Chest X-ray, AP view. Patient: 22 years old, sex F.
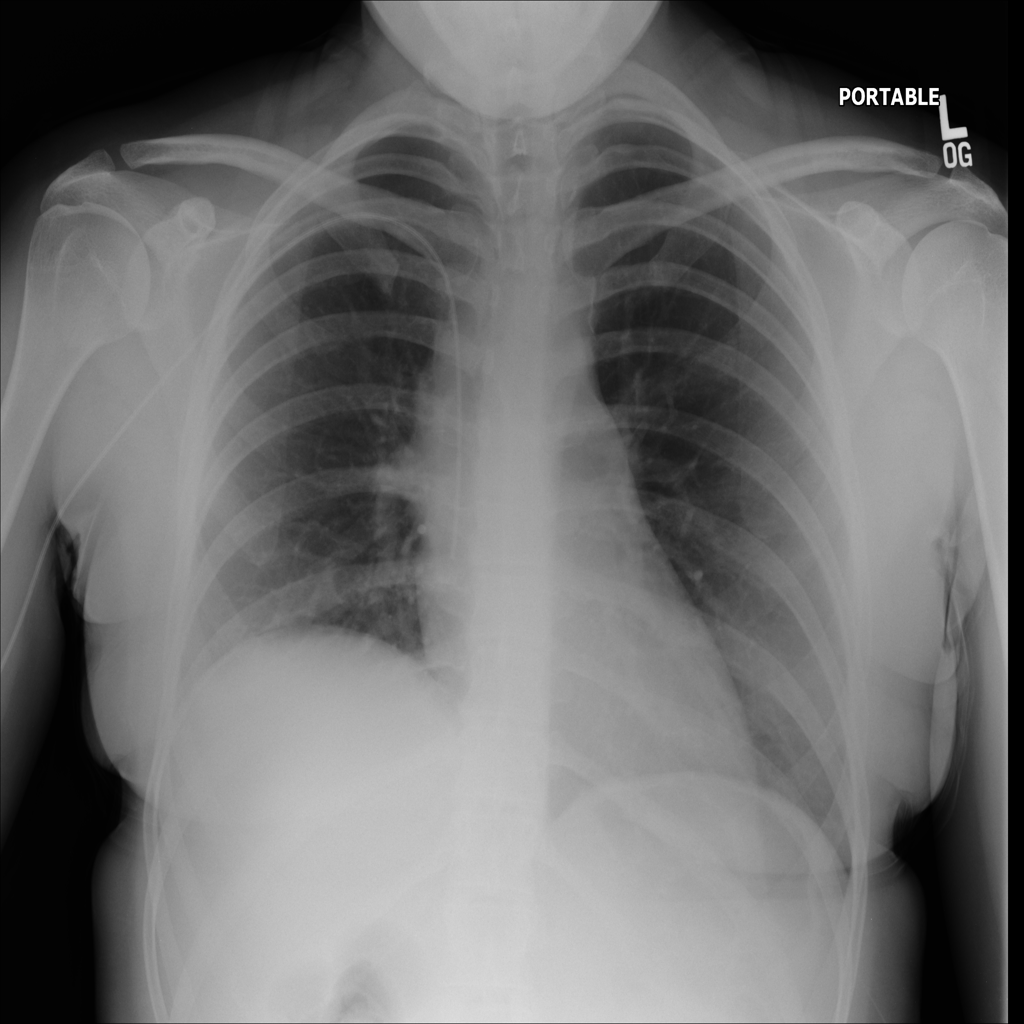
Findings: No Finding